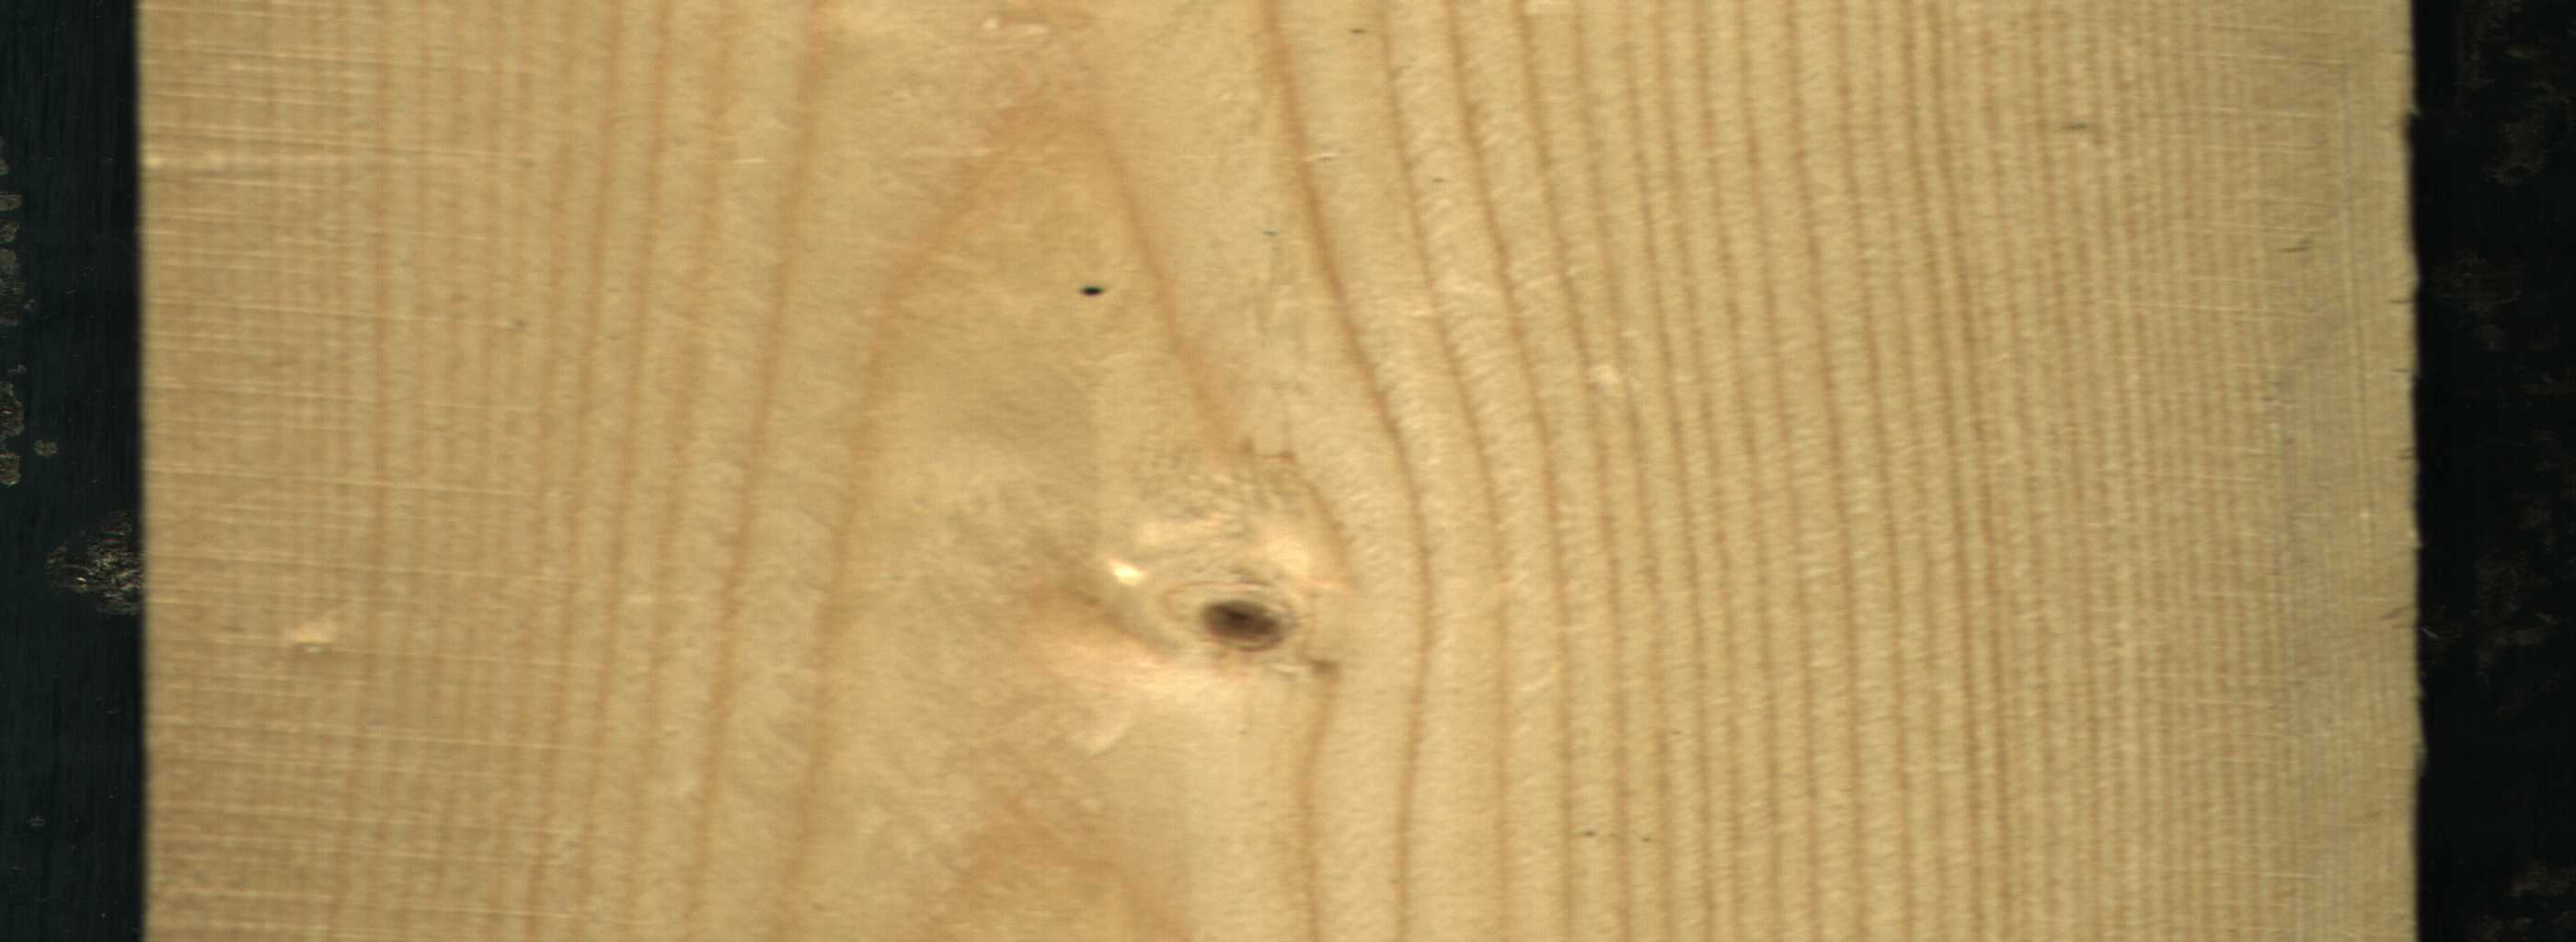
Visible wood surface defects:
Live_Knot